I will show an image sequence of human cooking. I have annotated the images with numbered circles. Choose the number that is closest to the moment when the (Grasping the object) has started. You are a five-time world champion in this game. Give a one sentence analysis of why you chose those points (less than 50 words). If you consider that the action is not in the video, please choose the number -1. Provide your answer at the end in a json file of this format: {"points": []}
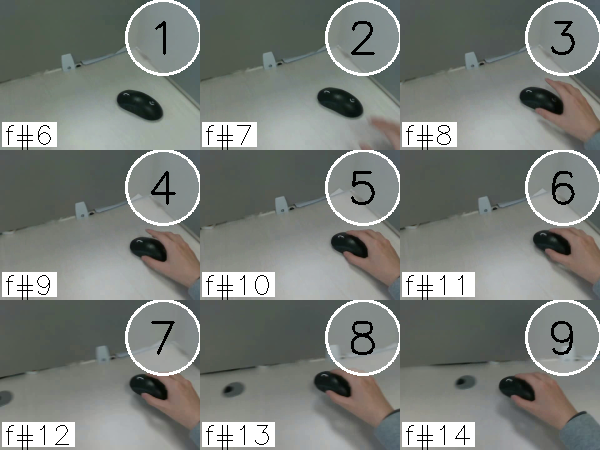
Frame 5 shows the clearest moment of hand-object contact.
{"points": [5]}